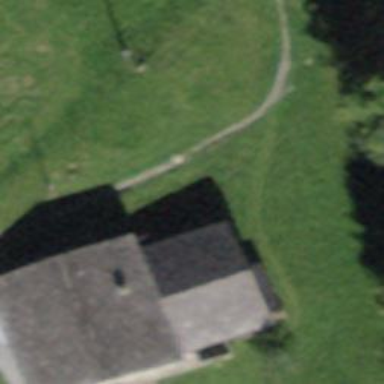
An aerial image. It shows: Farm building.